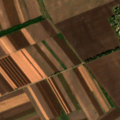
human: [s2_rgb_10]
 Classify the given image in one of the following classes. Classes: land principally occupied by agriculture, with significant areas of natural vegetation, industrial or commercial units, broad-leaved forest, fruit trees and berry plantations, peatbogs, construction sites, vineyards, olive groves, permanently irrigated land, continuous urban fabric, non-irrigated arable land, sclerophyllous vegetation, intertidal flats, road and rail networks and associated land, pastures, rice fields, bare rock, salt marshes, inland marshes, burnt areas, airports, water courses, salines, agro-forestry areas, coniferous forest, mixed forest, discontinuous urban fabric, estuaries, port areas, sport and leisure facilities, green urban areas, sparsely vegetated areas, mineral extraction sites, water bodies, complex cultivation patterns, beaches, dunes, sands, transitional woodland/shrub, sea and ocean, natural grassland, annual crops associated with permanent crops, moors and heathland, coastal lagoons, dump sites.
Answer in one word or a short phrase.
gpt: industrial or commercial units, non-irrigated arable land